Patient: sex F, age 36
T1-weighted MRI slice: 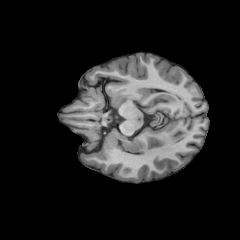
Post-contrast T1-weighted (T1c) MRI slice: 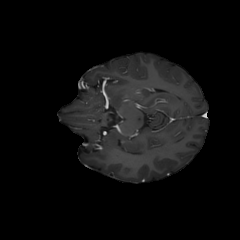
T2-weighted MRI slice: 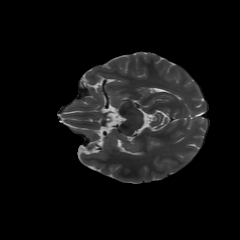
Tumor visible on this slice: no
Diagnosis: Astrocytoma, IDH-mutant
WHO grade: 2